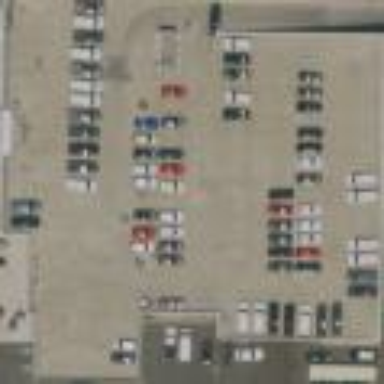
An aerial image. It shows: Car shop.